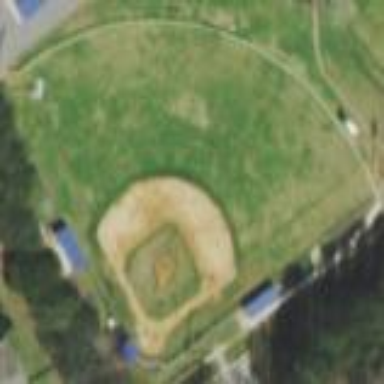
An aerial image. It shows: Baseball pitch for leisure land.